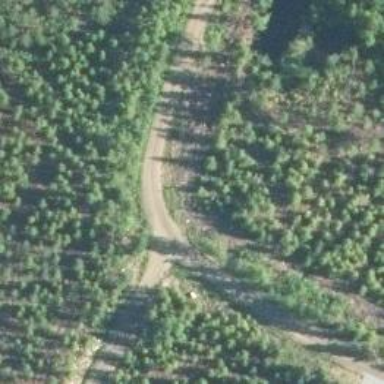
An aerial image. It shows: View of road.